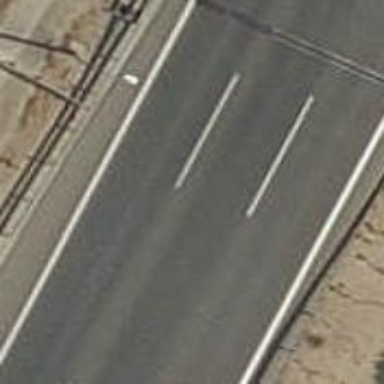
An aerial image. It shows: Bridge over motorway.